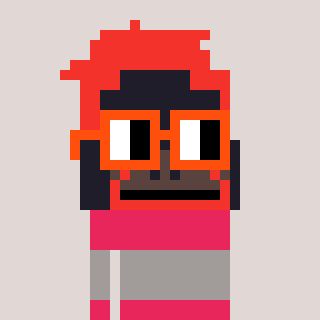
a pixel art character with square orange glasses, a orangutan-shaped head and a redpinkish-colored body on a warm background